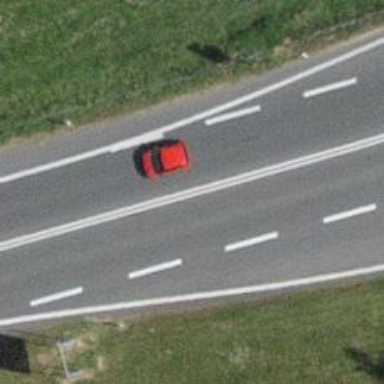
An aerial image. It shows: Asphalt trunk motorway.